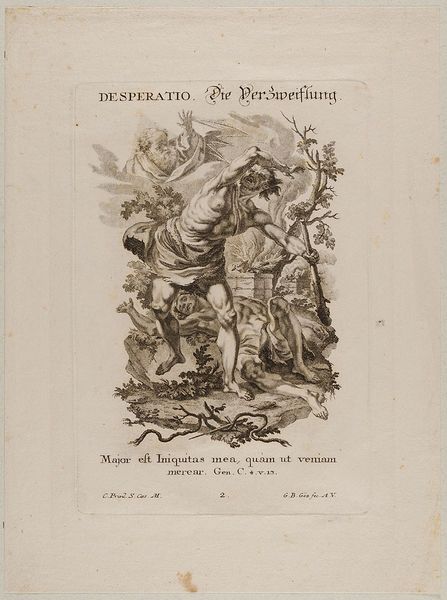
Titel: Kain und Abel (Die Verzweiflung)
Künstler: Gottfried Bernhard Göz
Standort: Hamburg
Institution: Museum für Kunst und Gewerbe Hamburg
Schlagwörter: blätter, fuß, mann, weiß, männer, schwarz, bibel, mensch, person, pflanzen, rokoko, grafik, graphik, figuren, kartusche, knie, fotografie, photographie, druckgraphik, druckgrafik, allegorie, verzweiflung, kupferstich, kain, rocaille, cesare ripa, abel, style, reproduktionen, druckerzeugnisse, desperatio, muschelwerk, ornamentstich, vorlageblätter, punktiermanier, punktiertechnik, haertel